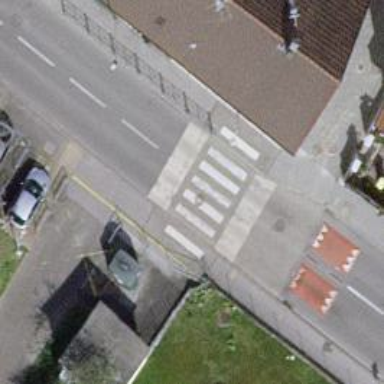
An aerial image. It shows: Uncontrolled zebra crossing on the road.